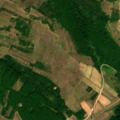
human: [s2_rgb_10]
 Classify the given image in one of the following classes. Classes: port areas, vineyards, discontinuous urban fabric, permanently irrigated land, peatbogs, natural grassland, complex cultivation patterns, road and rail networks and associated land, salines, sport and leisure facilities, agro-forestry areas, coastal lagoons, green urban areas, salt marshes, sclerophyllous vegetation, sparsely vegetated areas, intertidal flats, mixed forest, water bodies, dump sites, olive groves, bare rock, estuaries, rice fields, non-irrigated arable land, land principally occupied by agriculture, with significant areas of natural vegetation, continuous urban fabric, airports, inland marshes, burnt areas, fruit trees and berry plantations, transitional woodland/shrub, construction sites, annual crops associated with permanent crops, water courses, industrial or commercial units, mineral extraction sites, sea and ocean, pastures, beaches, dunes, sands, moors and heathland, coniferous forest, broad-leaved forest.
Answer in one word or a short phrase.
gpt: vineyards, complex cultivation patterns, land principally occupied by agriculture, with significant areas of natural vegetation, broad-leaved forest